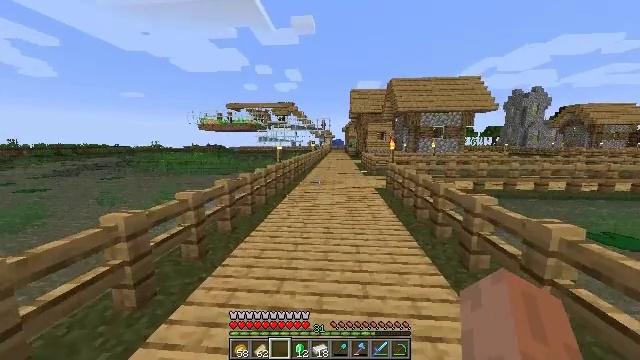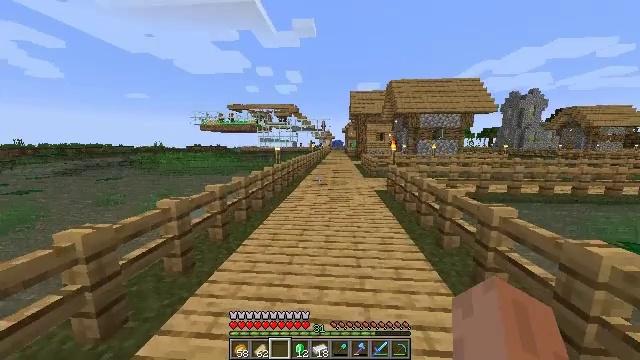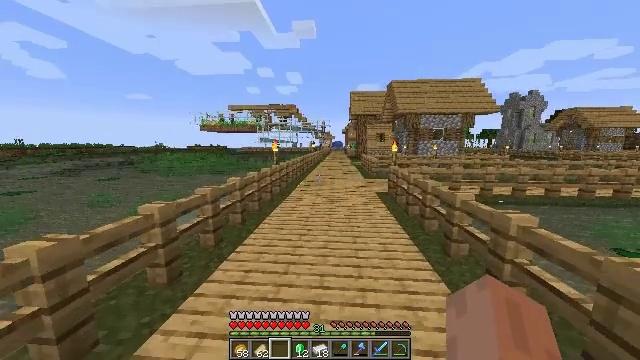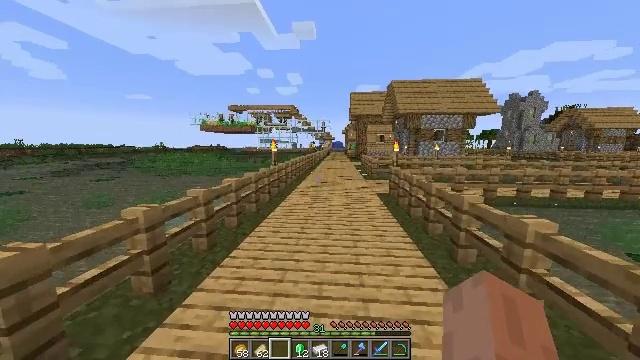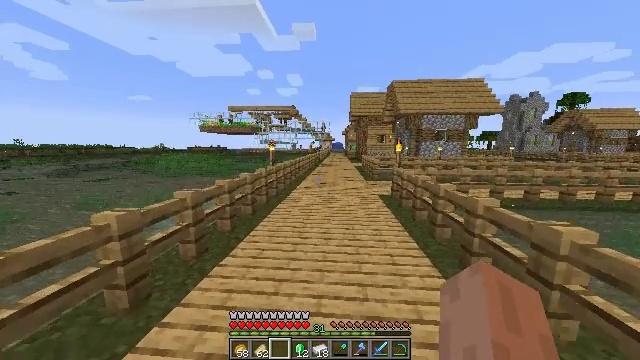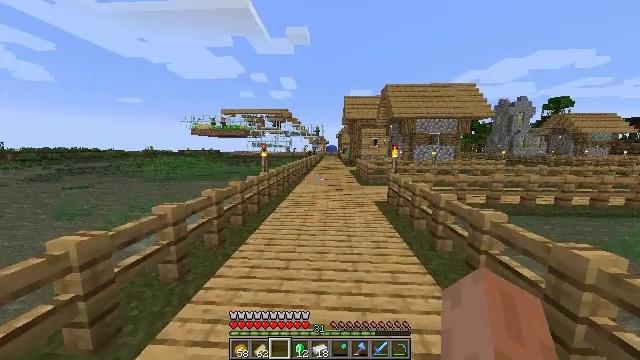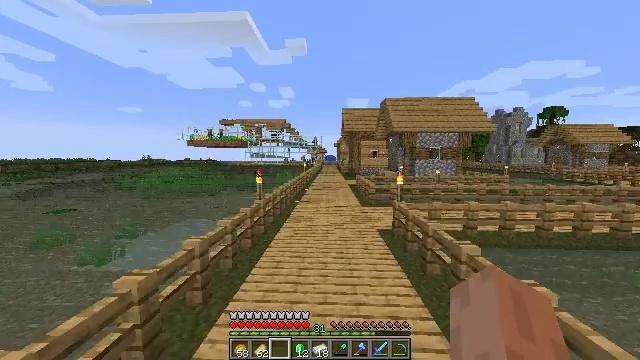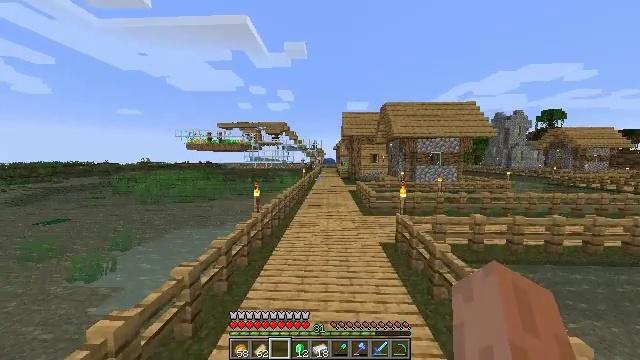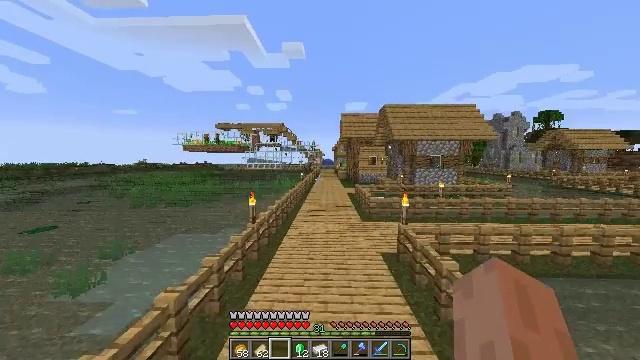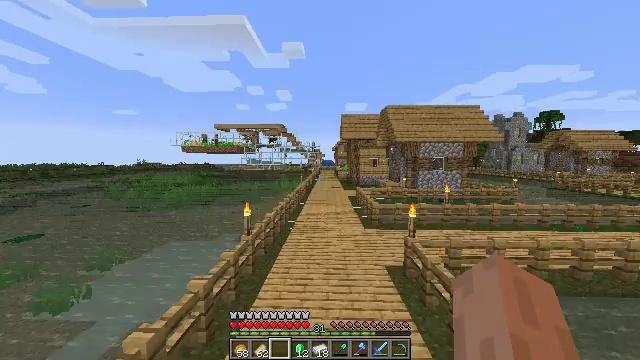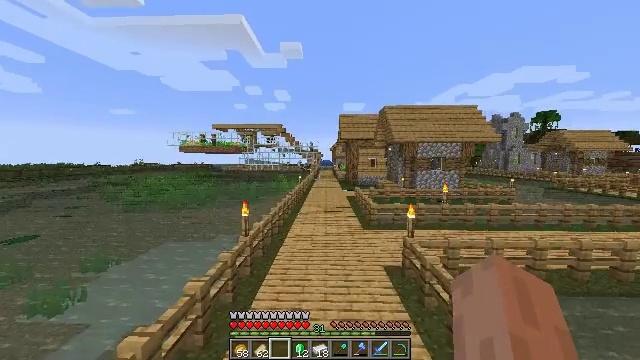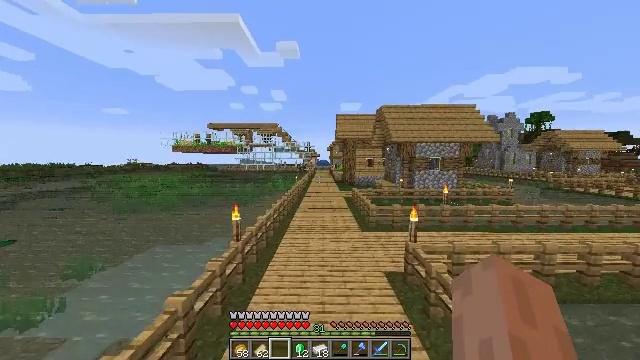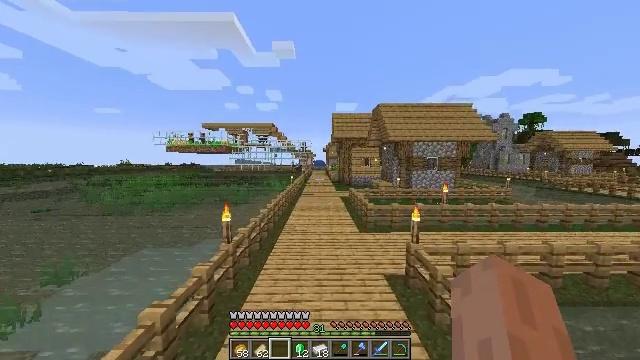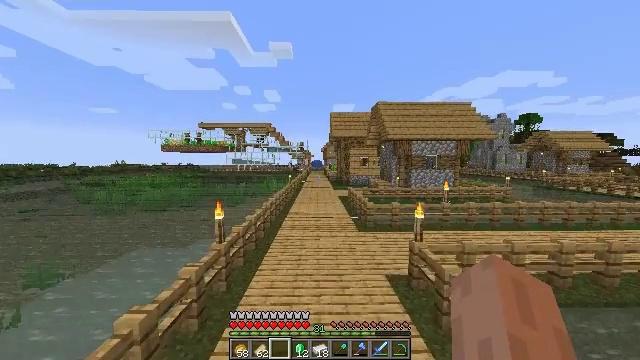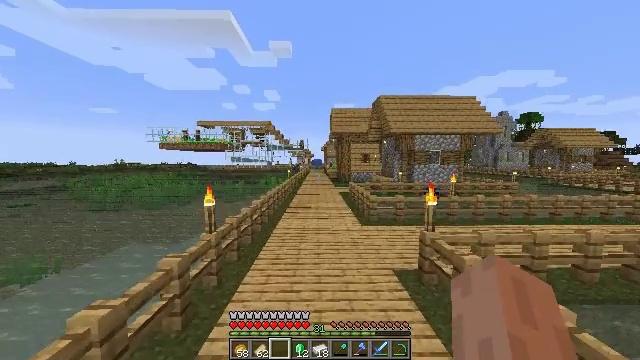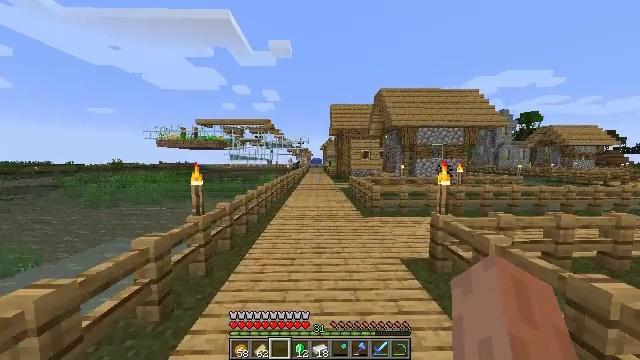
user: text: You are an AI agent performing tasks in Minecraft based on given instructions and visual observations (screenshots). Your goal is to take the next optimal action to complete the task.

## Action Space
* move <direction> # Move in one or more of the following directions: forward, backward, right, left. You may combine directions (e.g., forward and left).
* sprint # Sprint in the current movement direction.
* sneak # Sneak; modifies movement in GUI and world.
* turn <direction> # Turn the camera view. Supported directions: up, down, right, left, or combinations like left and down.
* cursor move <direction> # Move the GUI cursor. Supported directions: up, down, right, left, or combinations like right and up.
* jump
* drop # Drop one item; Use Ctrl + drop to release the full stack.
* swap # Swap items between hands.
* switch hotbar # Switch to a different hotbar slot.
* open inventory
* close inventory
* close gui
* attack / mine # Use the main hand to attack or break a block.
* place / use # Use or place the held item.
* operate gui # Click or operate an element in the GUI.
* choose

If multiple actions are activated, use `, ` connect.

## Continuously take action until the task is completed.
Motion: motion action
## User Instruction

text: Gather the oak fence pieces.
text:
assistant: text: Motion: move forward
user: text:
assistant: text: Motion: move forward
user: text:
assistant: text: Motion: move forward
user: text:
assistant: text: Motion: move forward
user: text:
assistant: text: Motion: move forward, turn right and up, jump
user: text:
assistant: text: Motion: move forward, turn up, jump
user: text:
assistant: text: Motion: move forward, jump
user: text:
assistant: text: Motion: move forward, jump
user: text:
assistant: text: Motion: move forward, jump
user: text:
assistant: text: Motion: move forward, jump
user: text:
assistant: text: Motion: move forward, jump
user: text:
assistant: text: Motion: move forward, turn right, jump
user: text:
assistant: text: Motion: move forward, jump
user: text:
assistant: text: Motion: move forward, jump
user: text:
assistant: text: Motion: move forward, jump
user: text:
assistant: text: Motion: move forward, jump
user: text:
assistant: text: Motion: move forward, jump
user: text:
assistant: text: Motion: move forward, sprint, jump
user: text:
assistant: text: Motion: move forward, sprint, jump
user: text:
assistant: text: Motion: move forward, sprint, jump
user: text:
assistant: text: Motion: move forward, sprint, jump
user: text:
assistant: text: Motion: move forward, sprint, jump
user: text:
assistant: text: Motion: move forward, sprint, jump
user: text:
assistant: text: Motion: move forward, jump
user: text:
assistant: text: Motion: move forward, jump
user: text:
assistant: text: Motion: move forward, jump
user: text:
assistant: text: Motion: move forward, jump
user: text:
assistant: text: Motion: move forward, jump
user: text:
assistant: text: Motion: move forward, jump
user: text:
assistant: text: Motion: move forward, sprint, jump